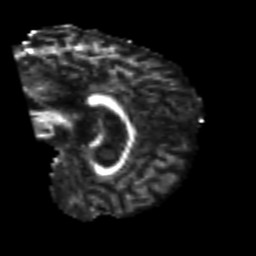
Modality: FA
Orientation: sagittal
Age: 59
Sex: male
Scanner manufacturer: siemens
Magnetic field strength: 3 T
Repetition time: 4.987 s
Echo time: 0.0792 s